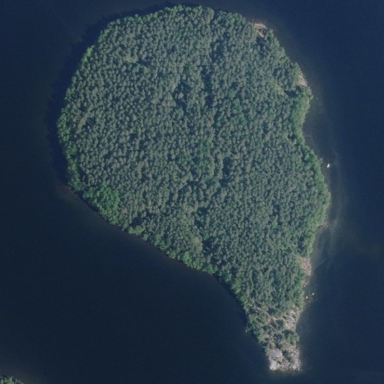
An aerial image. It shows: Islet.